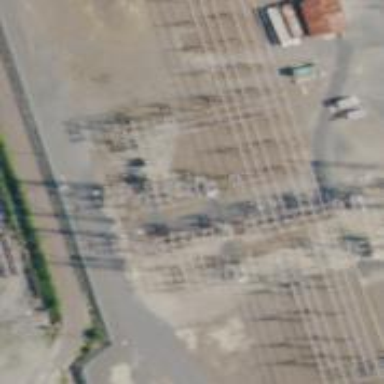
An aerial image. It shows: Switch for power supply.